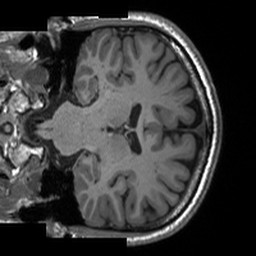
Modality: T1w
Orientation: coronal
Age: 47
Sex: male
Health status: healthy
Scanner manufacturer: siemens
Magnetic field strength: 3 T
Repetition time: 2 s
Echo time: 0.00203 s